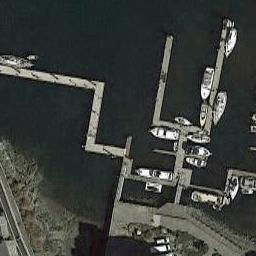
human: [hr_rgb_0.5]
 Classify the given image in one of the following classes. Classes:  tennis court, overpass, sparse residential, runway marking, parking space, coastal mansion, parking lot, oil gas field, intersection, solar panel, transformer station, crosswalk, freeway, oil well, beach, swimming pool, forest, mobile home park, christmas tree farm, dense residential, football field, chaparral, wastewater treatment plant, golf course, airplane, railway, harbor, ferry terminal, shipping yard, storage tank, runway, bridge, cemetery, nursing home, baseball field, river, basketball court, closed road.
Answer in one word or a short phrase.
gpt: ferry terminal